Question: We got some records in a table 'Employee'. And different 'Students' are linked with a particular 'ClassId'. In the screenshot, 'StudentId' 5,6 belongs to 'ClassId' 1, while 'StudentId' 5,6,7 belongs to another 'ClassId' 2.

I want to fetch the 'ClassId' from above table that only contains 'StudentId' 5 and 6. So in above example it should return 'ClassId' 1. The tricky part is that the value 5 and 6 is coming from another table.
So when I run below query it throws an error
'''
SELECT ClassId
FROM employee
GROUP BY ClassId
HAVING COUNT(CASE WHEN StudentId NOT IN (select id from test) THEN 1 END) = 0;
'''
Error:
> Cannot perform an aggregate function on an expression containing an aggregate or a subquery.
If I remove the sub query part then it works fine
'''
SELECT ClassId
FROM employee
GROUP BY ClassId
HAVING COUNT(CASE WHEN StudentId NOT IN (5,6) THEN 1 END) = 0;
'''
Below are the create table scripts for both of above tables
'''
CREATE TABLE Student (Id INT)
INSERT INTO Student VALUES (5),(6)
CREATE TABLE Employee
(
Id INT IDENTITY,
ClassId INT,
StudentId INT
)
INSERT INTO employee
VALUES (1, 5), (1, 6), (2, 5), (2, 6), (2, 7)
'''
Can someone suggest a workaround to run the first query without error?
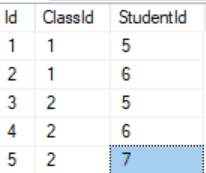
Answer: Use 'group by' and 'having' like this:
'''
SELECT e.ClassId
FROM employee e LEFT JOIN
test t
ON t.StudentId = e.id
GROUP BY e.ClassId
HAVING COUNT(*) = COUNT(t.StudentId) AND -- all rows in 'e' match a row in 't'
COUNT(*) = (SELECT COUNT(*) FROM test) -- all match
'''